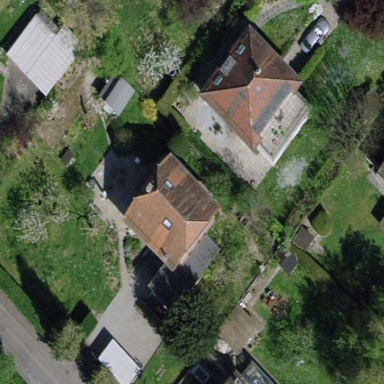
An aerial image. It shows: Garden enclosed by fence.